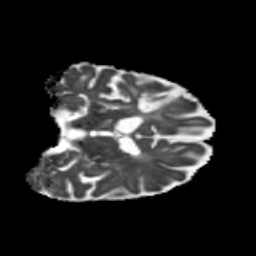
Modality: MD
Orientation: coronal
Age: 75
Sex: male
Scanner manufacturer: siemens
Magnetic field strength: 3 T
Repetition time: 5.25 s
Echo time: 0.08 s